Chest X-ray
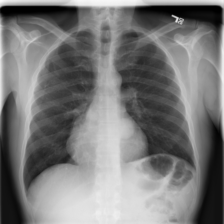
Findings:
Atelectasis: negative
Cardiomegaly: negative
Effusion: negative
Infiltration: negative
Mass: negative
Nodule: negative
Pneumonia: negative
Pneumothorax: negative
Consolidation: negative
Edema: negative
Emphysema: negative
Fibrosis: negative
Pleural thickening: negative
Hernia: negative